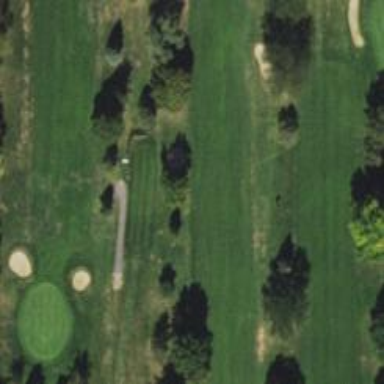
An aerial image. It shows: Golf tee.